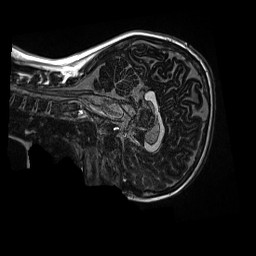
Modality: MP2RAGE
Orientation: sagittal
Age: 9
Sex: female
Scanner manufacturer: siemens
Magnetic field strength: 3 T
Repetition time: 4 s
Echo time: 0.00303 s